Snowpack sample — Loveland Pass, Silver Plume, Colorado, USA (1/12/25, 11:40 AM MST)
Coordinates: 39.66, -105.88
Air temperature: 7 °F
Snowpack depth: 140 cm
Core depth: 10 cm
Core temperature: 41 °F
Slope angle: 11°, slope face: 30°
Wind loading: high
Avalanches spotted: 2
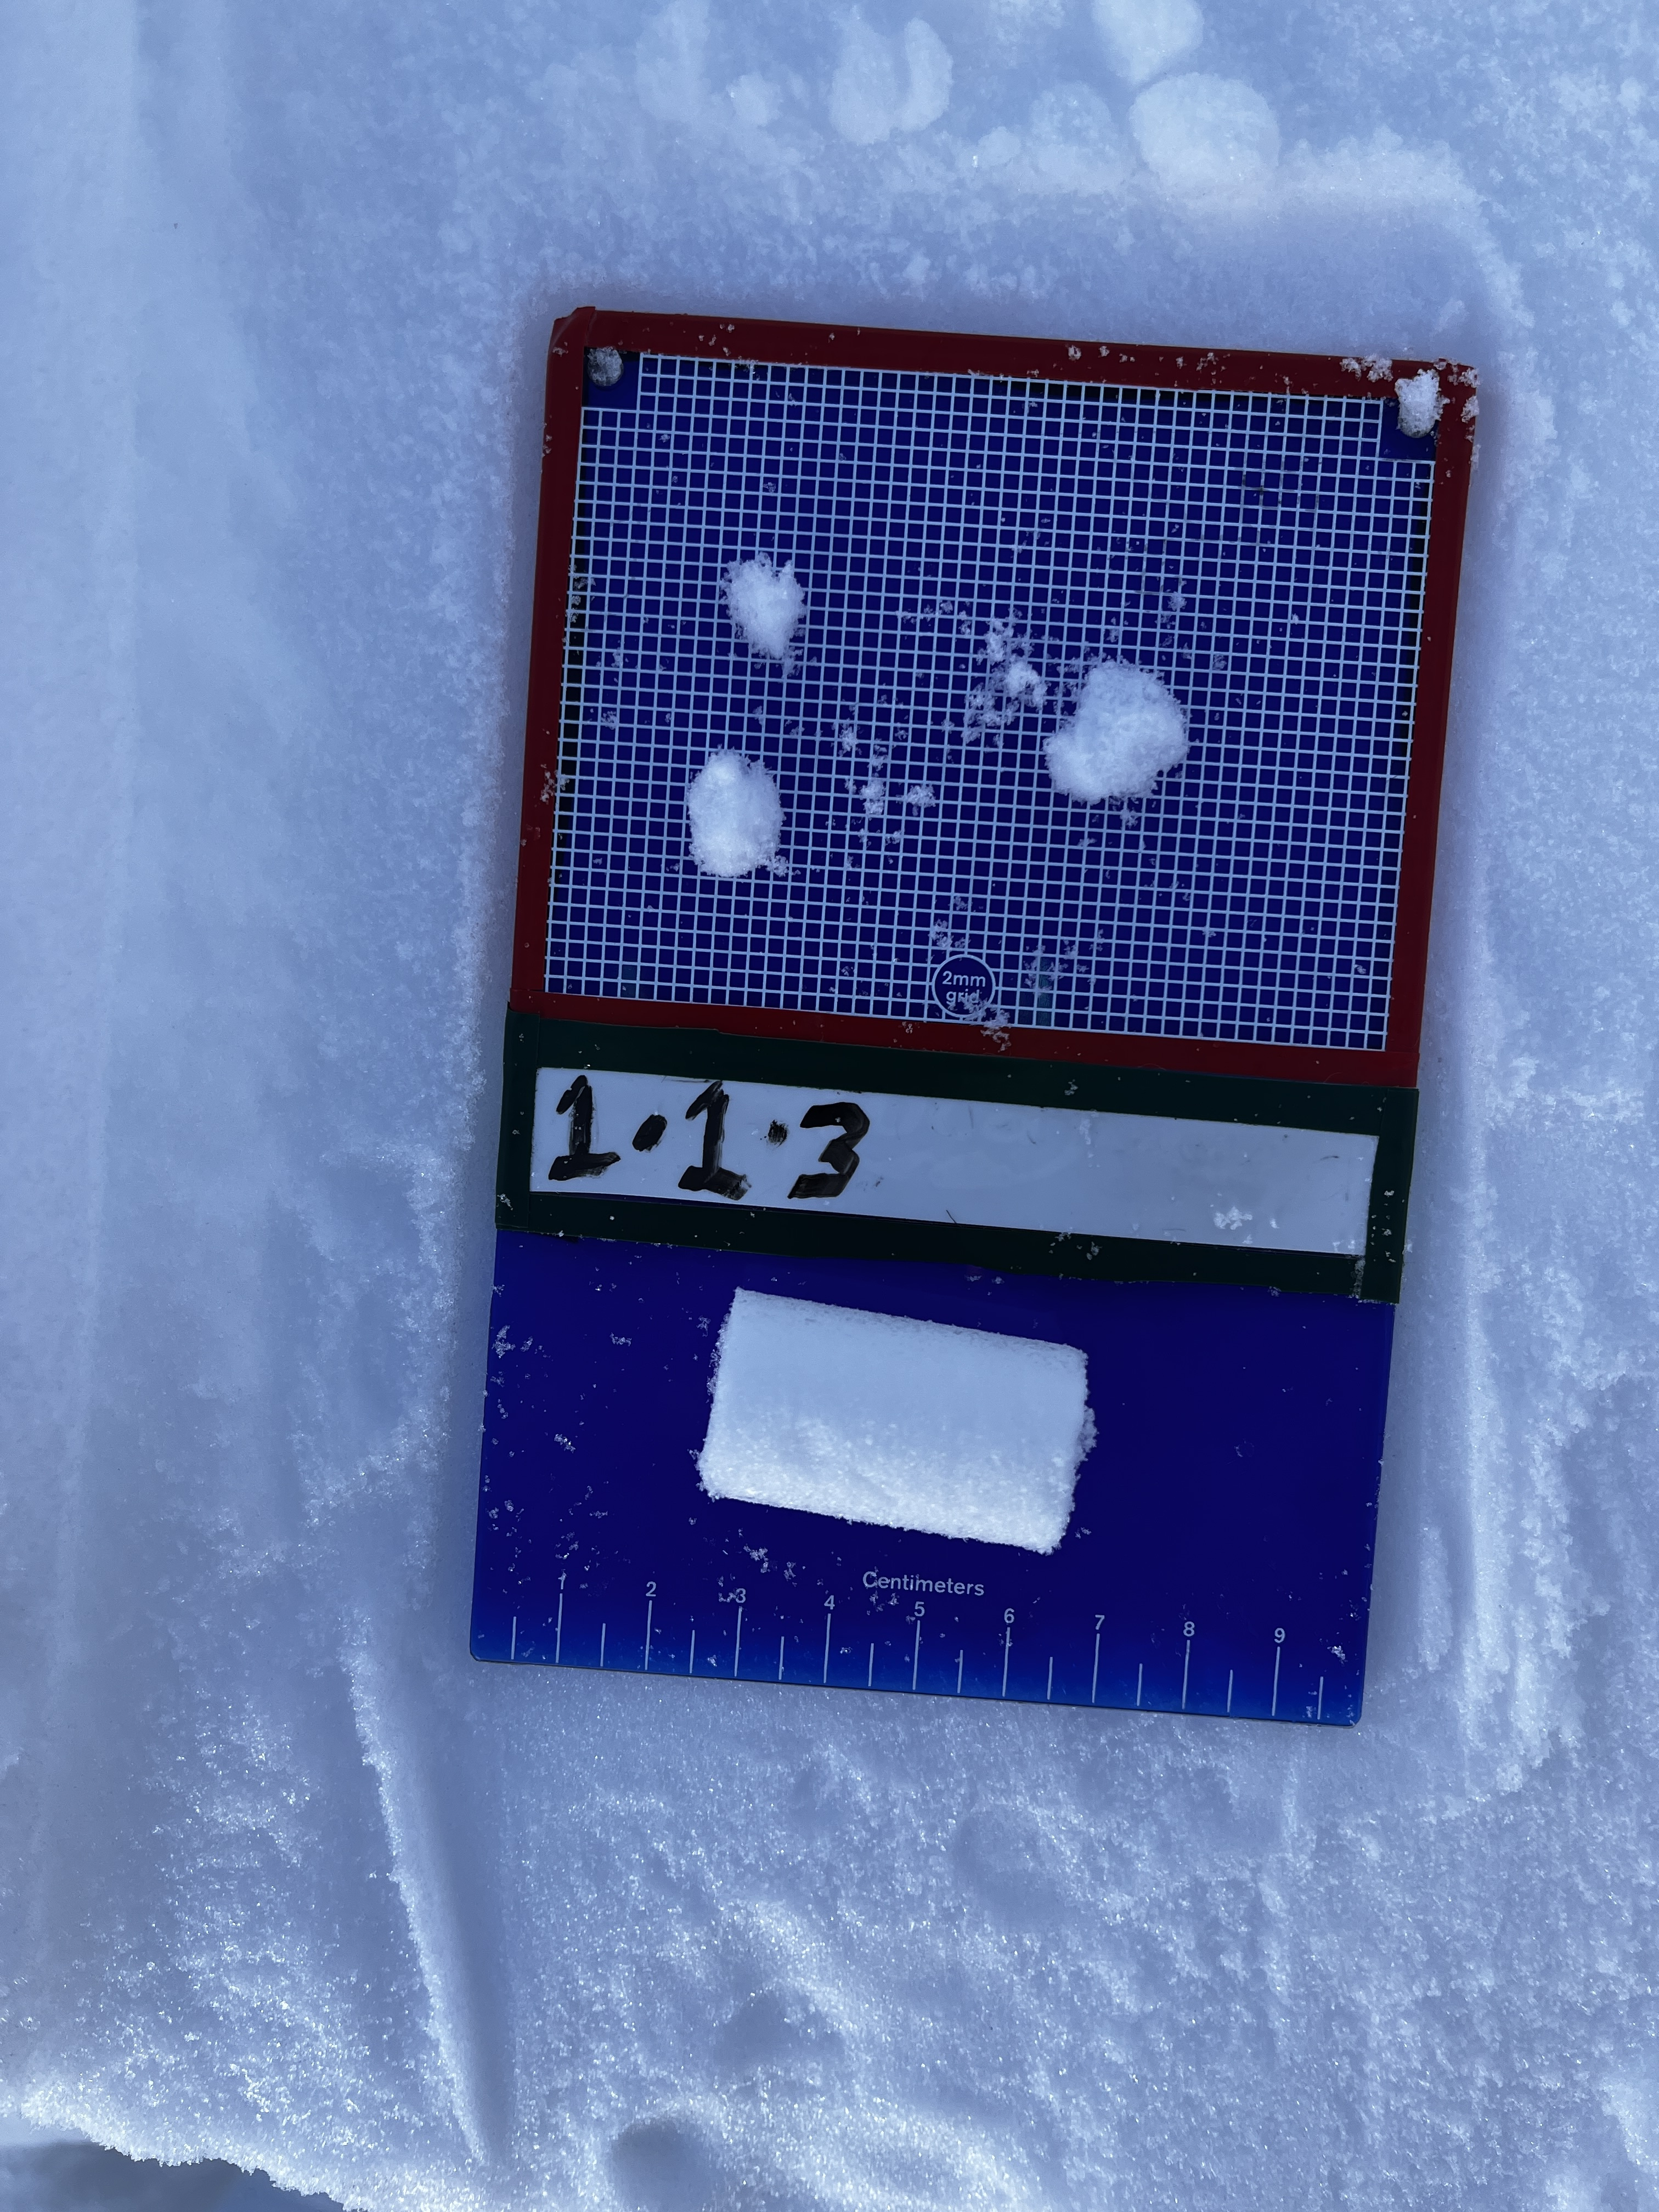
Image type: crystal_card
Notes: Pilot using slightly modified coring method that took too large segment for snow profile picturing, advised not to use in higher level models. Two avalanche on south face nearby, partially cloudy with light snow in the last 24 hours. Lots of wind loading on eastern features.